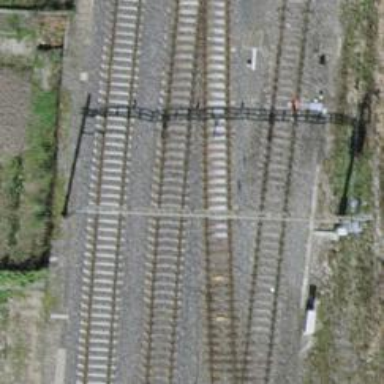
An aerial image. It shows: Single-track electrified railway siding with contact line.